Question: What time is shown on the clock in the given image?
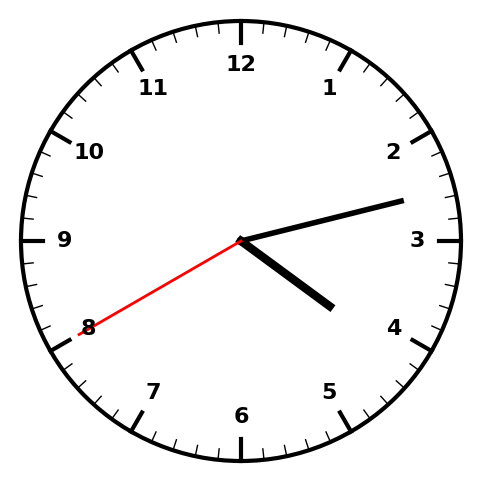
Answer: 04:12:40